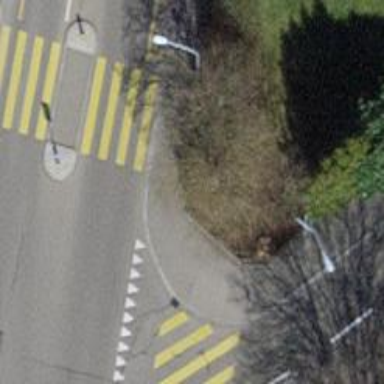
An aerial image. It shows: Kerb barrier.